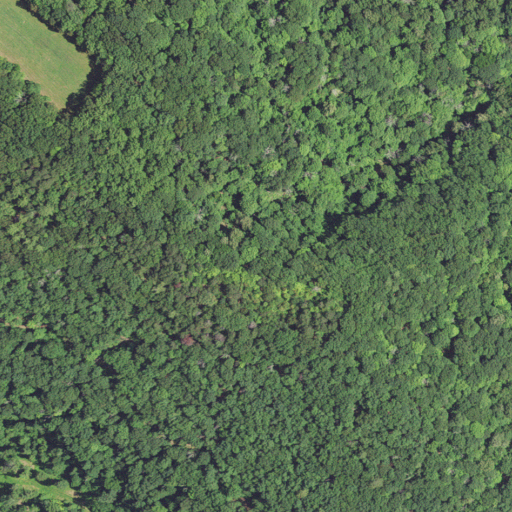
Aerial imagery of ridge(s) in West Virginia named Fork Ridge containing deciduous forest and pasture